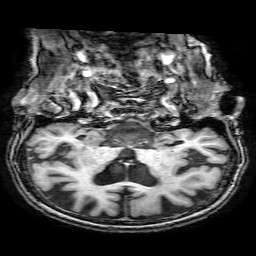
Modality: T1w
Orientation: sagittal
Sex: female
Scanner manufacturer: philips
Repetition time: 0.008169 s
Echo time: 0.00375 s